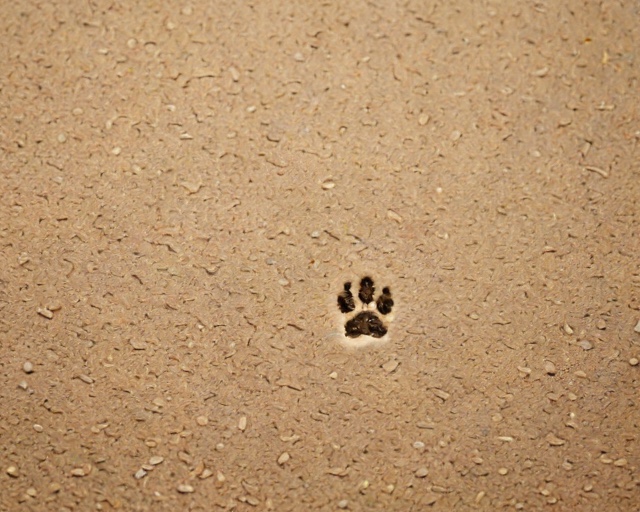
Category: Pets